Question: I have made a custom combo files that is using in my project.Those files are here
<URL>.
All is working fine except it add white mark over my super view on which it is added while scrolling.
I am not able to understand why it is happening.Any solution will be appreciated.
Using combo code here ...
'''
UICombo *mwCombo;
mwCombo=[[UICombo alloc] initWithFrame:CGRectMake(10, 48, 177, 30) andItems:nil];
[mwCombo setAutoresizingMask:(UIViewAutoresizingFlexibleWidth| UIViewAutoresizingFlexibleRightMargin )];
[self.view addSubview:mwCombo];
'''
My screen shots are give below.

Thanks!
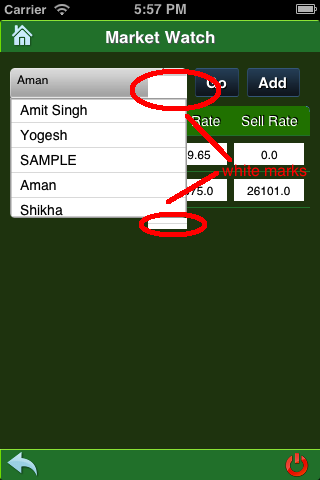
Answer: set tableview z-position to -100 that is less than 0.And it is working as I have implemented in your example codes.Try adding following line before adding table view to self in init method in UICombo.m file.
'''
[_tableView.layer setZPosition:-100];
'''